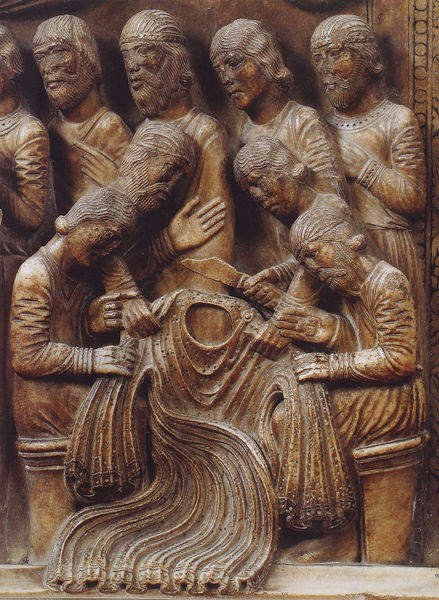
Titel: Kreuzabnahme
Standort: Parma, Dom (EU - I - Emilia-Romagna)
Schlagwörter: menschen, ausschnitt, holz, kleid, köpfe, männer, bart, bärte, gesichter, hemd, augen, messer, trauer, hände, gewand, mantel, relief, detail, beten, schnitzerei, maserung, halbprofil, schneiden, rötlich, männder, zerschneiden